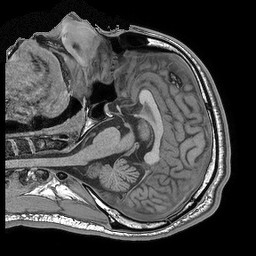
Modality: T1w
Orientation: coronal
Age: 20
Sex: male
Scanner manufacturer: philips
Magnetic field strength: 1.5 T
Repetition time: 6.605 s
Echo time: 2.987 s